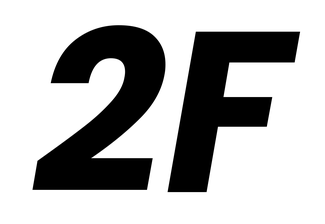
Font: Poppins-BoldItalic